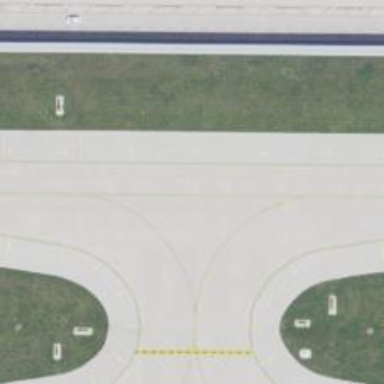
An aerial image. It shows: View of taxiway at the airport.